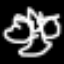
Label: angel